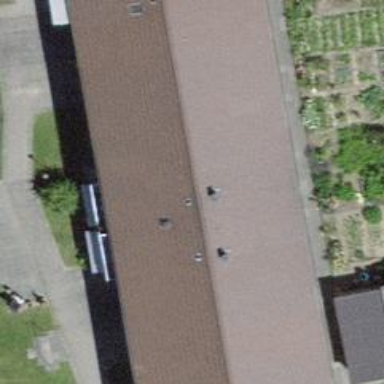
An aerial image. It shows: Residential building with gabled roof.